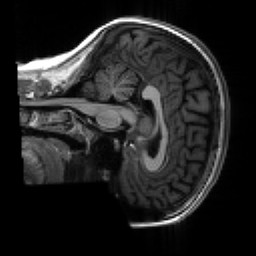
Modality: T1w
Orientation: sagittal
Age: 20
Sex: female
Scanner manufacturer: siemens
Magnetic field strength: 3 T
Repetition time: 2.3 s
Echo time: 0.00267 s